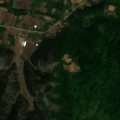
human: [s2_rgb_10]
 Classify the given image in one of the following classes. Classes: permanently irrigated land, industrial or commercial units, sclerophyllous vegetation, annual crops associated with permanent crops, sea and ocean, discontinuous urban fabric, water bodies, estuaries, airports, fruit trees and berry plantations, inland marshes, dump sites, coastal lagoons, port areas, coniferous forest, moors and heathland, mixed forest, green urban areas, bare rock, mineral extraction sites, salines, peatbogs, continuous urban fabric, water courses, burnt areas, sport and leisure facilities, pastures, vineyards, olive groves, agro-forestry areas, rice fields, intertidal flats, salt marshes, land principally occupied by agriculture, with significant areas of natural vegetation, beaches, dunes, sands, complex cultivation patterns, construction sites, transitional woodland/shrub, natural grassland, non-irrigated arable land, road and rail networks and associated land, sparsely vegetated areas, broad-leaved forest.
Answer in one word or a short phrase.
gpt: land principally occupied by agriculture, with significant areas of natural vegetation, broad-leaved forest, coniferous forest, mixed forest, transitional woodland/shrub